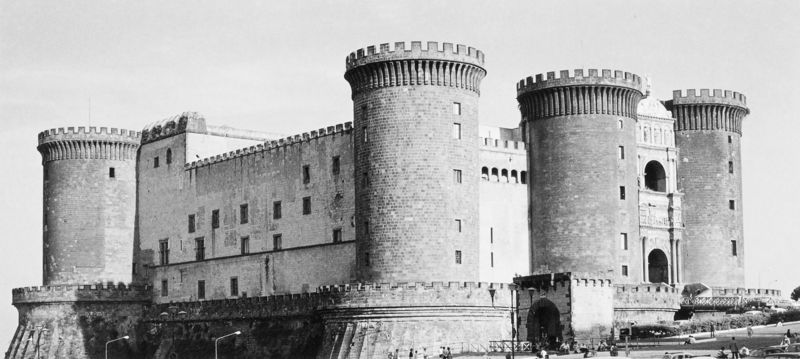
Titel: Castel Nuovo de Napoli (Neapel)
Standort: Neapel (EU - I - Kampanien)
Schlagwörter: menschen, ausschnitt, fenster, laternen, schwarz, weiss, anlage, weg, steine, anhöhe, turm, bogen, mauer, ziegel, massiv, platz, tor, zinnen, foto, eingang, innenhof, gewölbe, burg, türme, torbogen, festung, groß, fensterreihen, mauern, geschosse, stockwerke, bau, nischen, rundtürme, schiessscharten, torbögen, halbbogen, imposant, scharten, festungsanlage, t